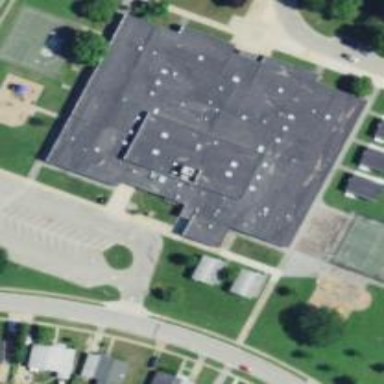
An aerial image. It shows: School building.